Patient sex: M
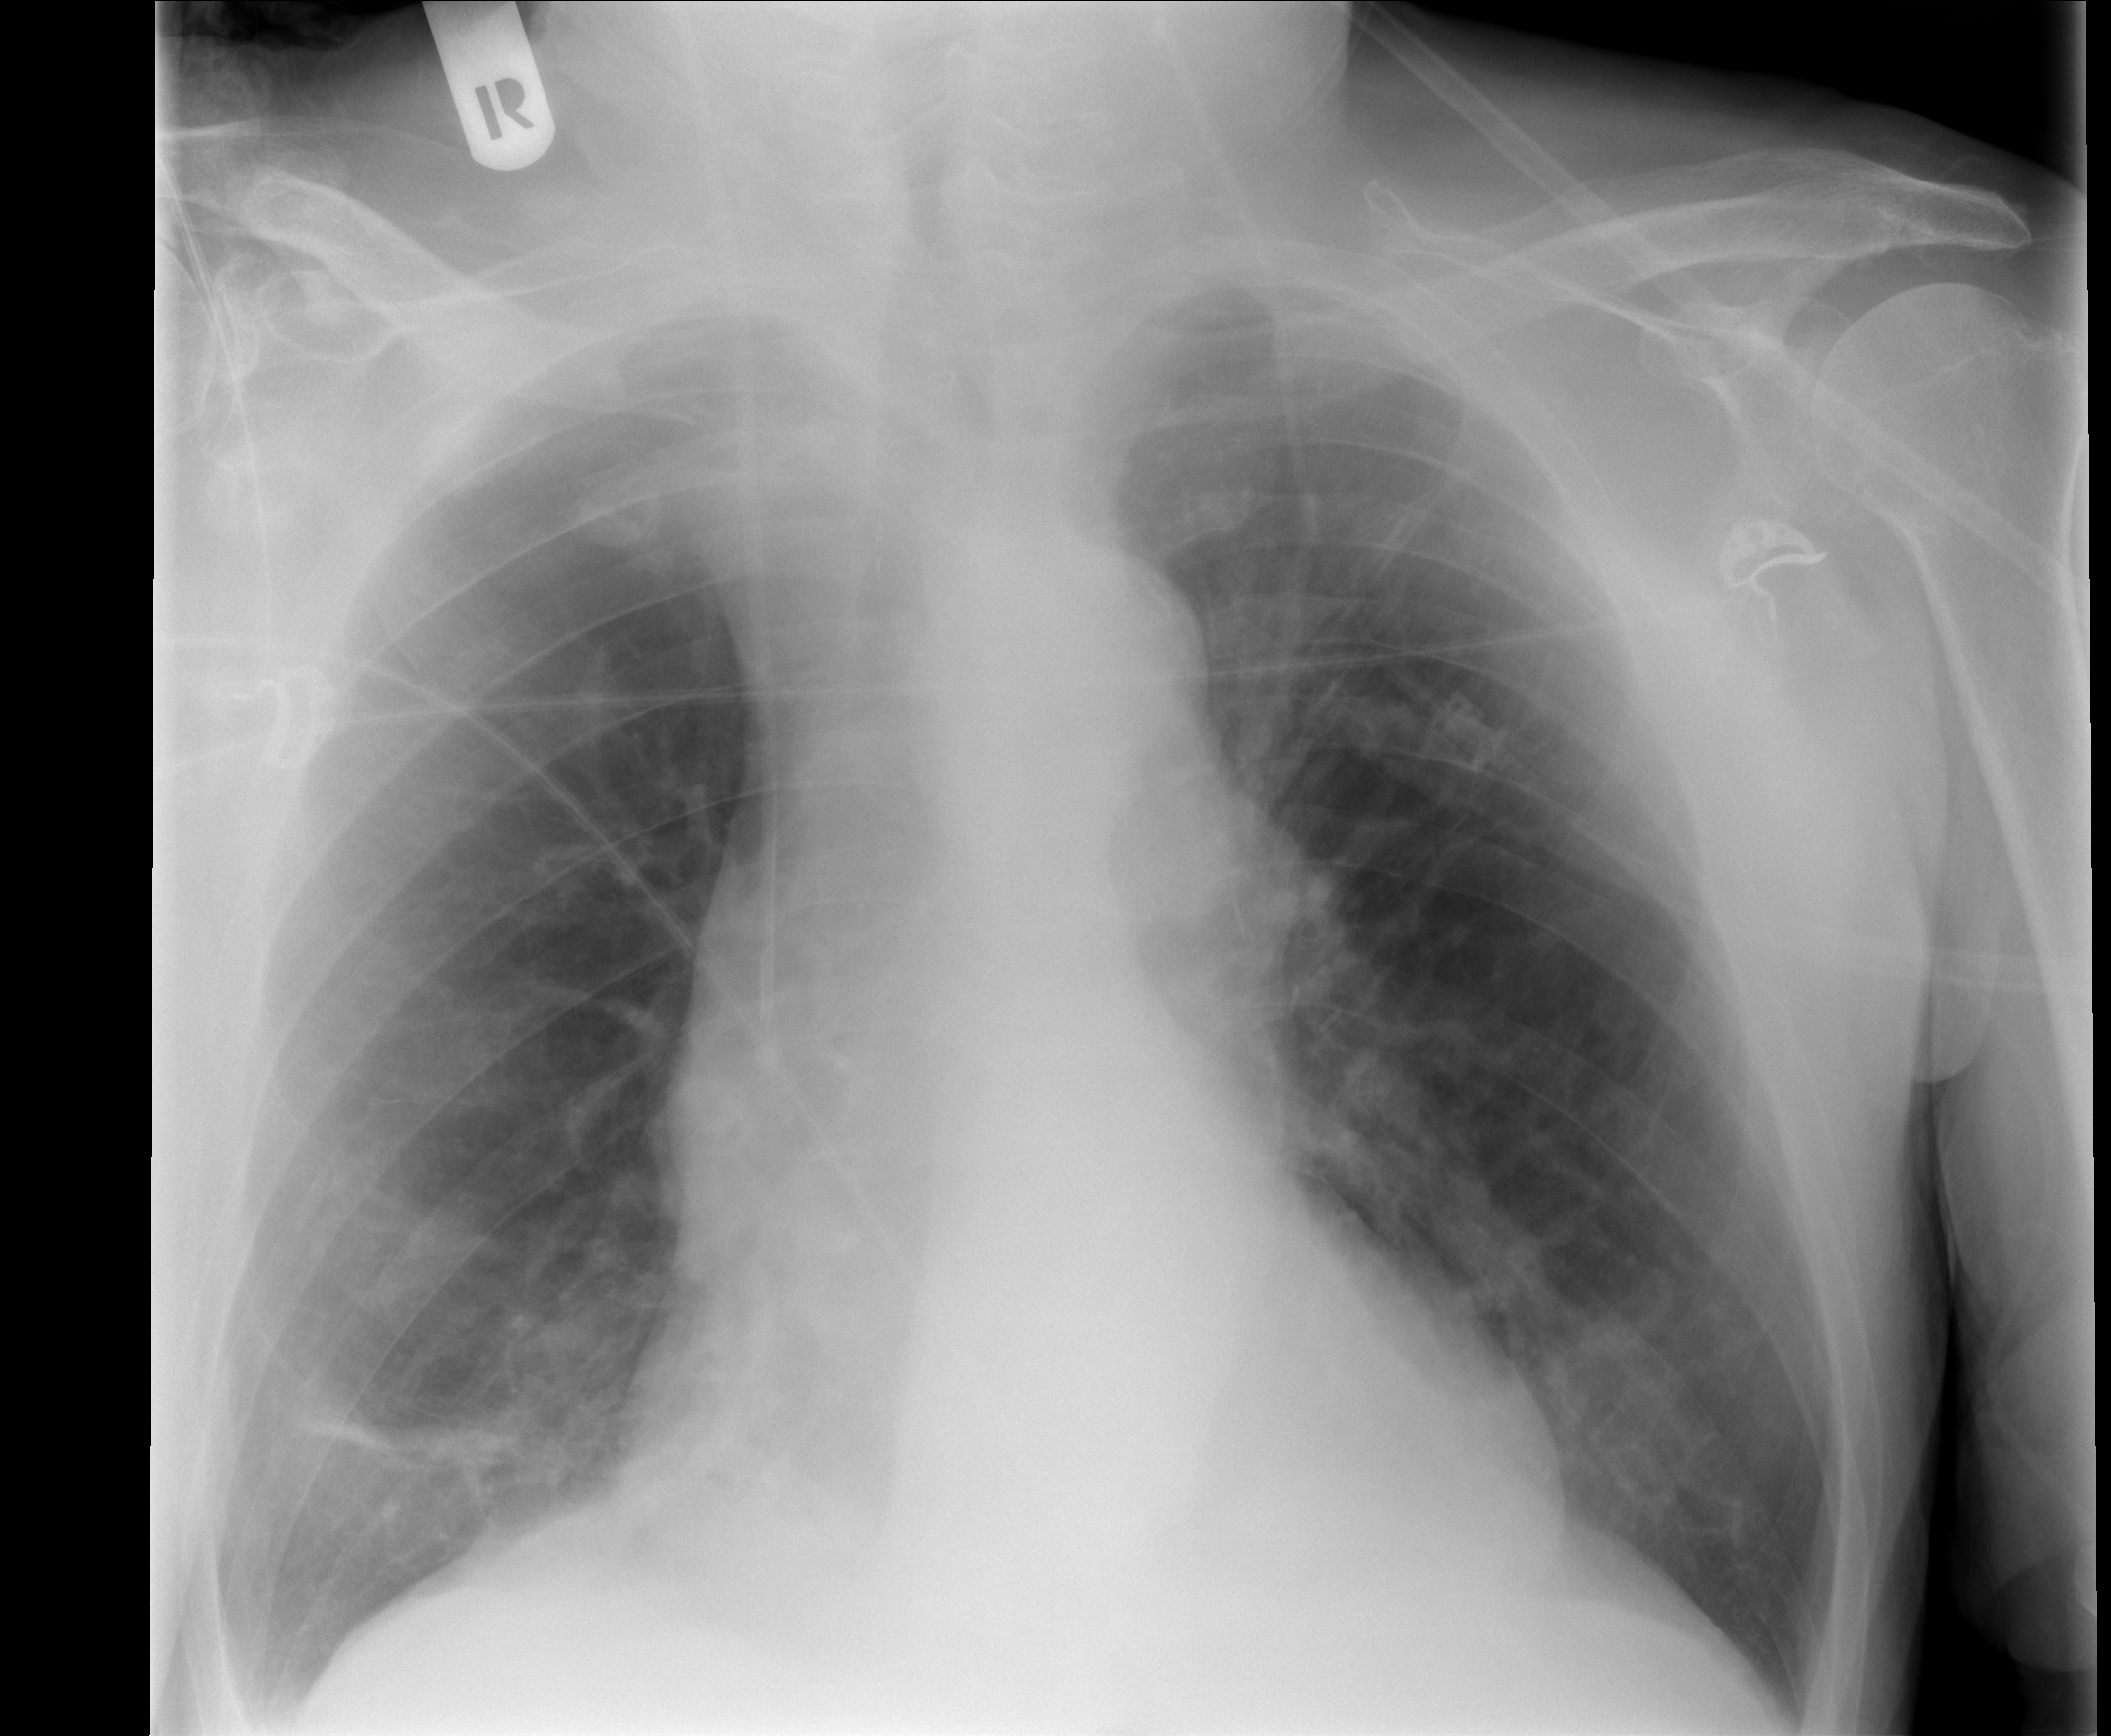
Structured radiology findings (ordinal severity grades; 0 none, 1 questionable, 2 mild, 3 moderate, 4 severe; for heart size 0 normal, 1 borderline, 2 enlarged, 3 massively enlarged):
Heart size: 0
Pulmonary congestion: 0
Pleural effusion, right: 0
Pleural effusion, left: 0
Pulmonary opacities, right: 0
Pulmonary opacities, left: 0
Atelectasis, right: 2
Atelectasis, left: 2